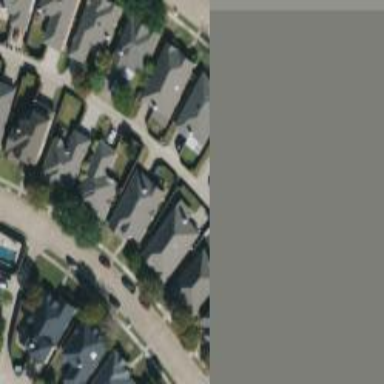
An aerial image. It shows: Alley classified as service road.